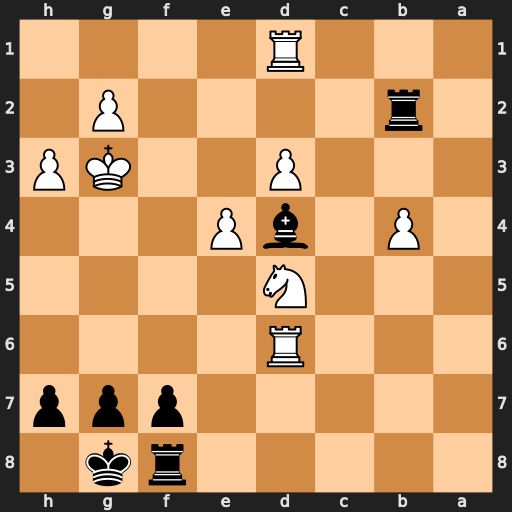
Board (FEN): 5rk1/5ppp/3R4/3N4/1P1bP3/3P2KP/1r4P1/3R4
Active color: b
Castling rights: -
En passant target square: -
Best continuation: Be5+ Kf3 Bxd6